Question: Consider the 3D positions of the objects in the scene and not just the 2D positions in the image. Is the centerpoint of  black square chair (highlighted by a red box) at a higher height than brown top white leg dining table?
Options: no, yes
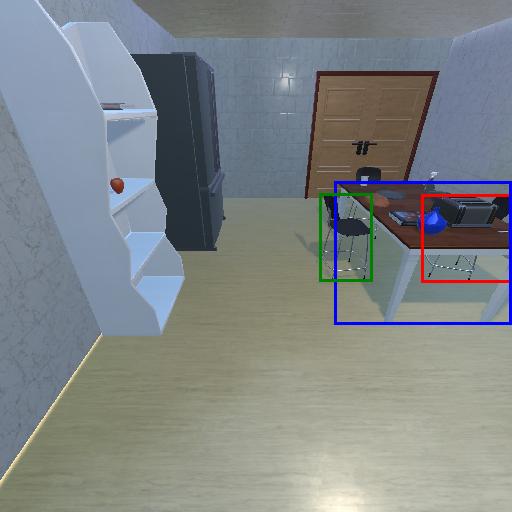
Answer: no